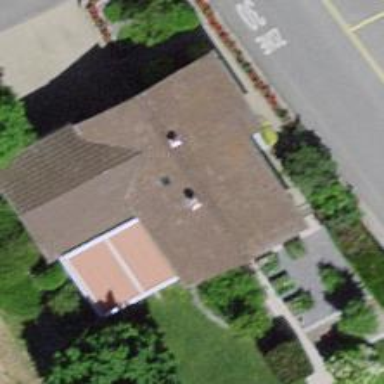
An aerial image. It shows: Detached building.